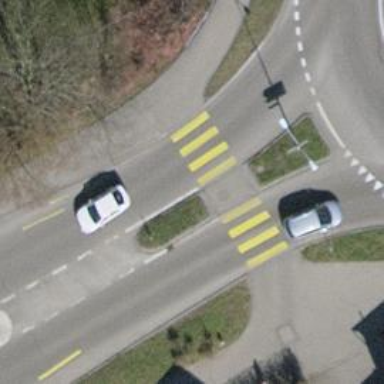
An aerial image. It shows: Marked road crossing with pedestrian island.